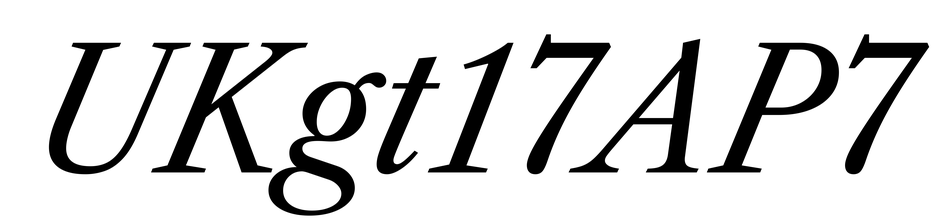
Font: LibreCaslonText-Italic_Italic